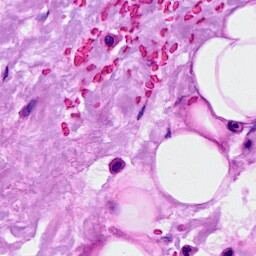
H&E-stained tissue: Breast